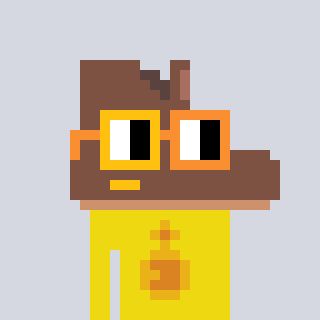
a pixel art character with square yellow and orange glasses, a boot-shaped head and a yellow-colored body on a cool background